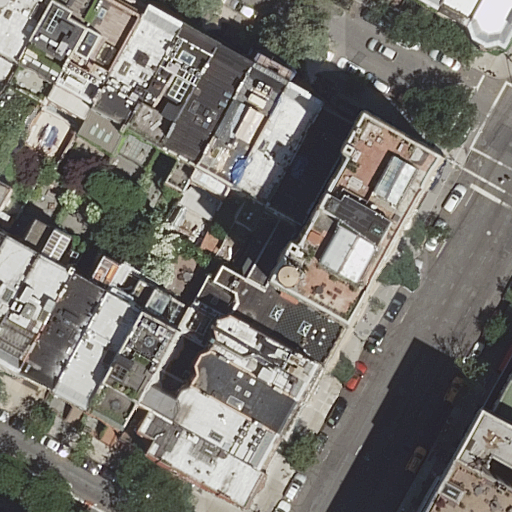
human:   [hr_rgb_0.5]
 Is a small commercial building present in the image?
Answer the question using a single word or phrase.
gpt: no

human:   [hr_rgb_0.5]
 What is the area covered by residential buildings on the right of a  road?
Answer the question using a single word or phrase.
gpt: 3908m2

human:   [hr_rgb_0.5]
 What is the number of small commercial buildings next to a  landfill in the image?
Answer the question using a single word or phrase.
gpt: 0

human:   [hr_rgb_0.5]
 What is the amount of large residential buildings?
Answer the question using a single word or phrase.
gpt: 1

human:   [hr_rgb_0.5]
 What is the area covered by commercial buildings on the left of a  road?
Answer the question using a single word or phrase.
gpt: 0m2

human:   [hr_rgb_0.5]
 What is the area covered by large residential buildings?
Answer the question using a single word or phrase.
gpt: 648m2

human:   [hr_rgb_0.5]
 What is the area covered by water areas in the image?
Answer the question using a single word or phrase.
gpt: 0m2

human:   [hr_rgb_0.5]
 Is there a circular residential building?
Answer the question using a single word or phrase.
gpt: no

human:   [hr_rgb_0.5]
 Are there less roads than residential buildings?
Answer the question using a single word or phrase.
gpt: yes

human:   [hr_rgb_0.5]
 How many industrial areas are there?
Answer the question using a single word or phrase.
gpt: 0

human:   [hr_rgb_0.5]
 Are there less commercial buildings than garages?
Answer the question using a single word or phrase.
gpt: no

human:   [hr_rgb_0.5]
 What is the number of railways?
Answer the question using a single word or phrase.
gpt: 0

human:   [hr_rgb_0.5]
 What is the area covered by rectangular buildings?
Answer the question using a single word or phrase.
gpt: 2126m2

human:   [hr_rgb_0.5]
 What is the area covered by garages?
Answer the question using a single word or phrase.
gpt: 0m2

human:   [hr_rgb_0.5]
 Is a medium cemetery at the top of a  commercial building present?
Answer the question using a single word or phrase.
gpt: no

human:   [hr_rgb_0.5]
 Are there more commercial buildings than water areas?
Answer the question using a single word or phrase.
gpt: no

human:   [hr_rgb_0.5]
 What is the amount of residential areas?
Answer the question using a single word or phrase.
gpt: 0

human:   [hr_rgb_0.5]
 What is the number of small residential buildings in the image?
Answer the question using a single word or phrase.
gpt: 7

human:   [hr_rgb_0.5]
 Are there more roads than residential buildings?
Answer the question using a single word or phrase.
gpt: no

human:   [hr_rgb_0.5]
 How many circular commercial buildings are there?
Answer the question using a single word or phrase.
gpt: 0

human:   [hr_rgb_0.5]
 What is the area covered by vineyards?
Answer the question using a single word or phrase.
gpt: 0m2

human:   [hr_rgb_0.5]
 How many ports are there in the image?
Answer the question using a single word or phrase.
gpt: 0

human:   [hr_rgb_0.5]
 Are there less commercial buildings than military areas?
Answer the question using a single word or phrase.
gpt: no

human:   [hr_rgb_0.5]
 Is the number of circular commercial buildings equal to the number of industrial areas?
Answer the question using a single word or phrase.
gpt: yes

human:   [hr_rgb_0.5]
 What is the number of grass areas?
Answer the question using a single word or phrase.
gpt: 0

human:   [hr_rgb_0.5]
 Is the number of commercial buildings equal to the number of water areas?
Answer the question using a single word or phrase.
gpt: yes

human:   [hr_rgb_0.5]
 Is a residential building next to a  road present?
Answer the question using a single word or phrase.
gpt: yes

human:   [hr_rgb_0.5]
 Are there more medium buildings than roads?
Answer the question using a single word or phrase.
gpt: yes

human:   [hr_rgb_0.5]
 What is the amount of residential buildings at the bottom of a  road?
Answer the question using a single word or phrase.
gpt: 18

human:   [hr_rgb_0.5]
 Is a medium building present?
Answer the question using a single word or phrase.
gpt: yes

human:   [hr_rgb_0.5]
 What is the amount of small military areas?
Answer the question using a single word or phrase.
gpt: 0

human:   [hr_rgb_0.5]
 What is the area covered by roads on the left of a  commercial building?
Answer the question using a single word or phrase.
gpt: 0m2

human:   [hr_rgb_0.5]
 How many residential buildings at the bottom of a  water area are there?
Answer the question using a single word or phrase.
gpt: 0

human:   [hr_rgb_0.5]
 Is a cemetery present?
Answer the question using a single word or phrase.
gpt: no

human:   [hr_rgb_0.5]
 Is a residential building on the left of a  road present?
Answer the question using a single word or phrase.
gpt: yes

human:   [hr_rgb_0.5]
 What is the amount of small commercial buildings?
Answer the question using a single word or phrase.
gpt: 0